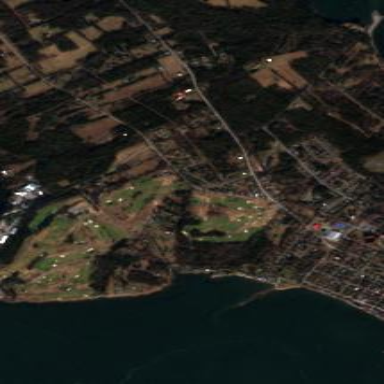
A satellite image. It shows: Golf course surrounded by greenery.